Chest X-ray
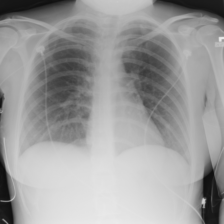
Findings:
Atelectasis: negative
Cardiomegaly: negative
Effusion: negative
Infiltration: negative
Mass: negative
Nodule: negative
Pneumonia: negative
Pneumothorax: negative
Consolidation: negative
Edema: negative
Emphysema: negative
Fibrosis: negative
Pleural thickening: negative
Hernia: negative